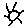
Label: sun